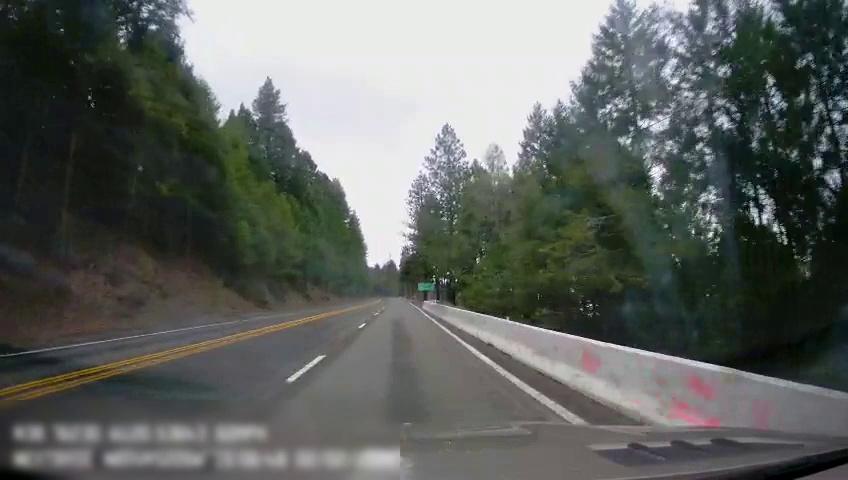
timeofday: Day
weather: Cloudy
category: Drivable Space
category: Lanes | Opposite Lane
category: Lanes | Opposite Lane
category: Lanes | Alternate Lane
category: Lanes | Current Lane
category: Lanes | Current Lane
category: Traffic | Signs